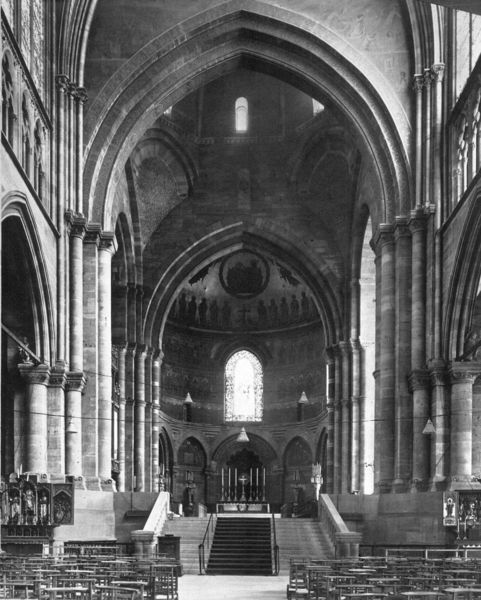
Titel: Straßburger Münster
Standort: Straßburg (EU - F)
Schlagwörter: fenster, laterne, säulen, gebäude, teppich, innenraum, kirche, gotik, bank, kuppel, treppe, kerzen, foto, fotografie, escalier, dom, schwarzweiß, zwickel, altar, bänke, hauptschiff, kathedrale, kirchenschiff, kirchenbänke, mittelschiff, gotisch, obergaden, spitzbogen, altarraum, romanik, chor, hochkant, mittelpunkt, bau, christentum, bauwerk, vierungsturm, senkrechte, gothique, église, photographie, altäre, seitenaltäre, seitenaltar, autel, nef, fresques, pilliers, piliers, schwarzweissfotografie, fluchtrichtung